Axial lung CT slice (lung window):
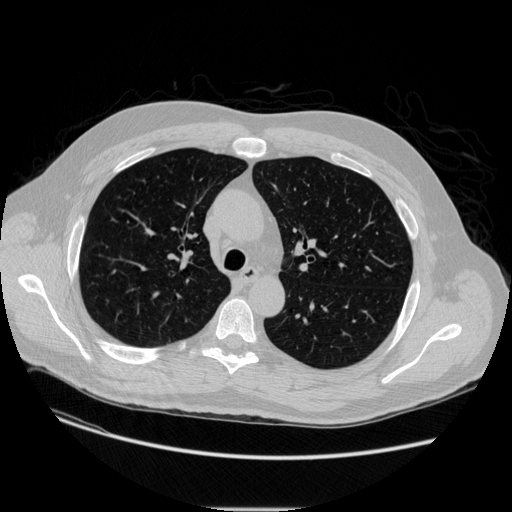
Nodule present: no